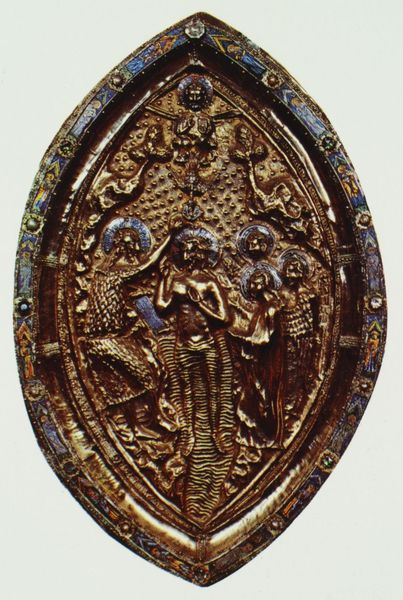
Titel: Medaillon der Frontseite des Hauptaltares des Domes in Monza
Institution: Monza, Museo del Duomo
Schlagwörter: blau, gott, himmel, menschen, holz, ornament, johannes, schale, gold, brosche, edelsteine, oval, sattel, relief, spitz, metall, bronze, foto, sterne, fliese, heiligenschein, christus, jesus, heilige, medaille, jünger, heilig, taufe, email, münze, jordan, mandorla, heiliger geist, gottvater, schristus, hohannes, chrisuts, spitzoval, der täufer, eilig